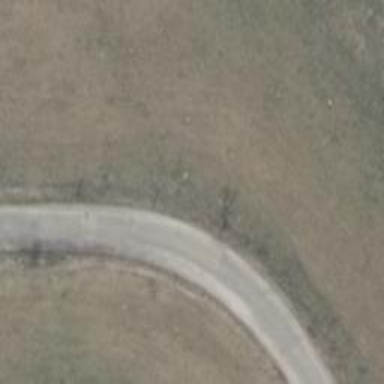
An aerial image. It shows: Concrete service road.